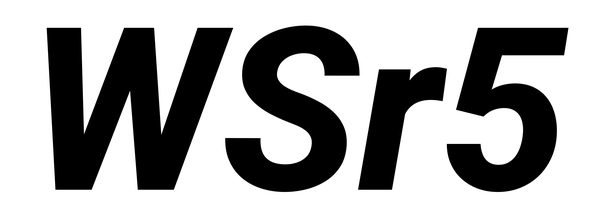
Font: Roboto-Italic_ExtraBold_Italic